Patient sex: M
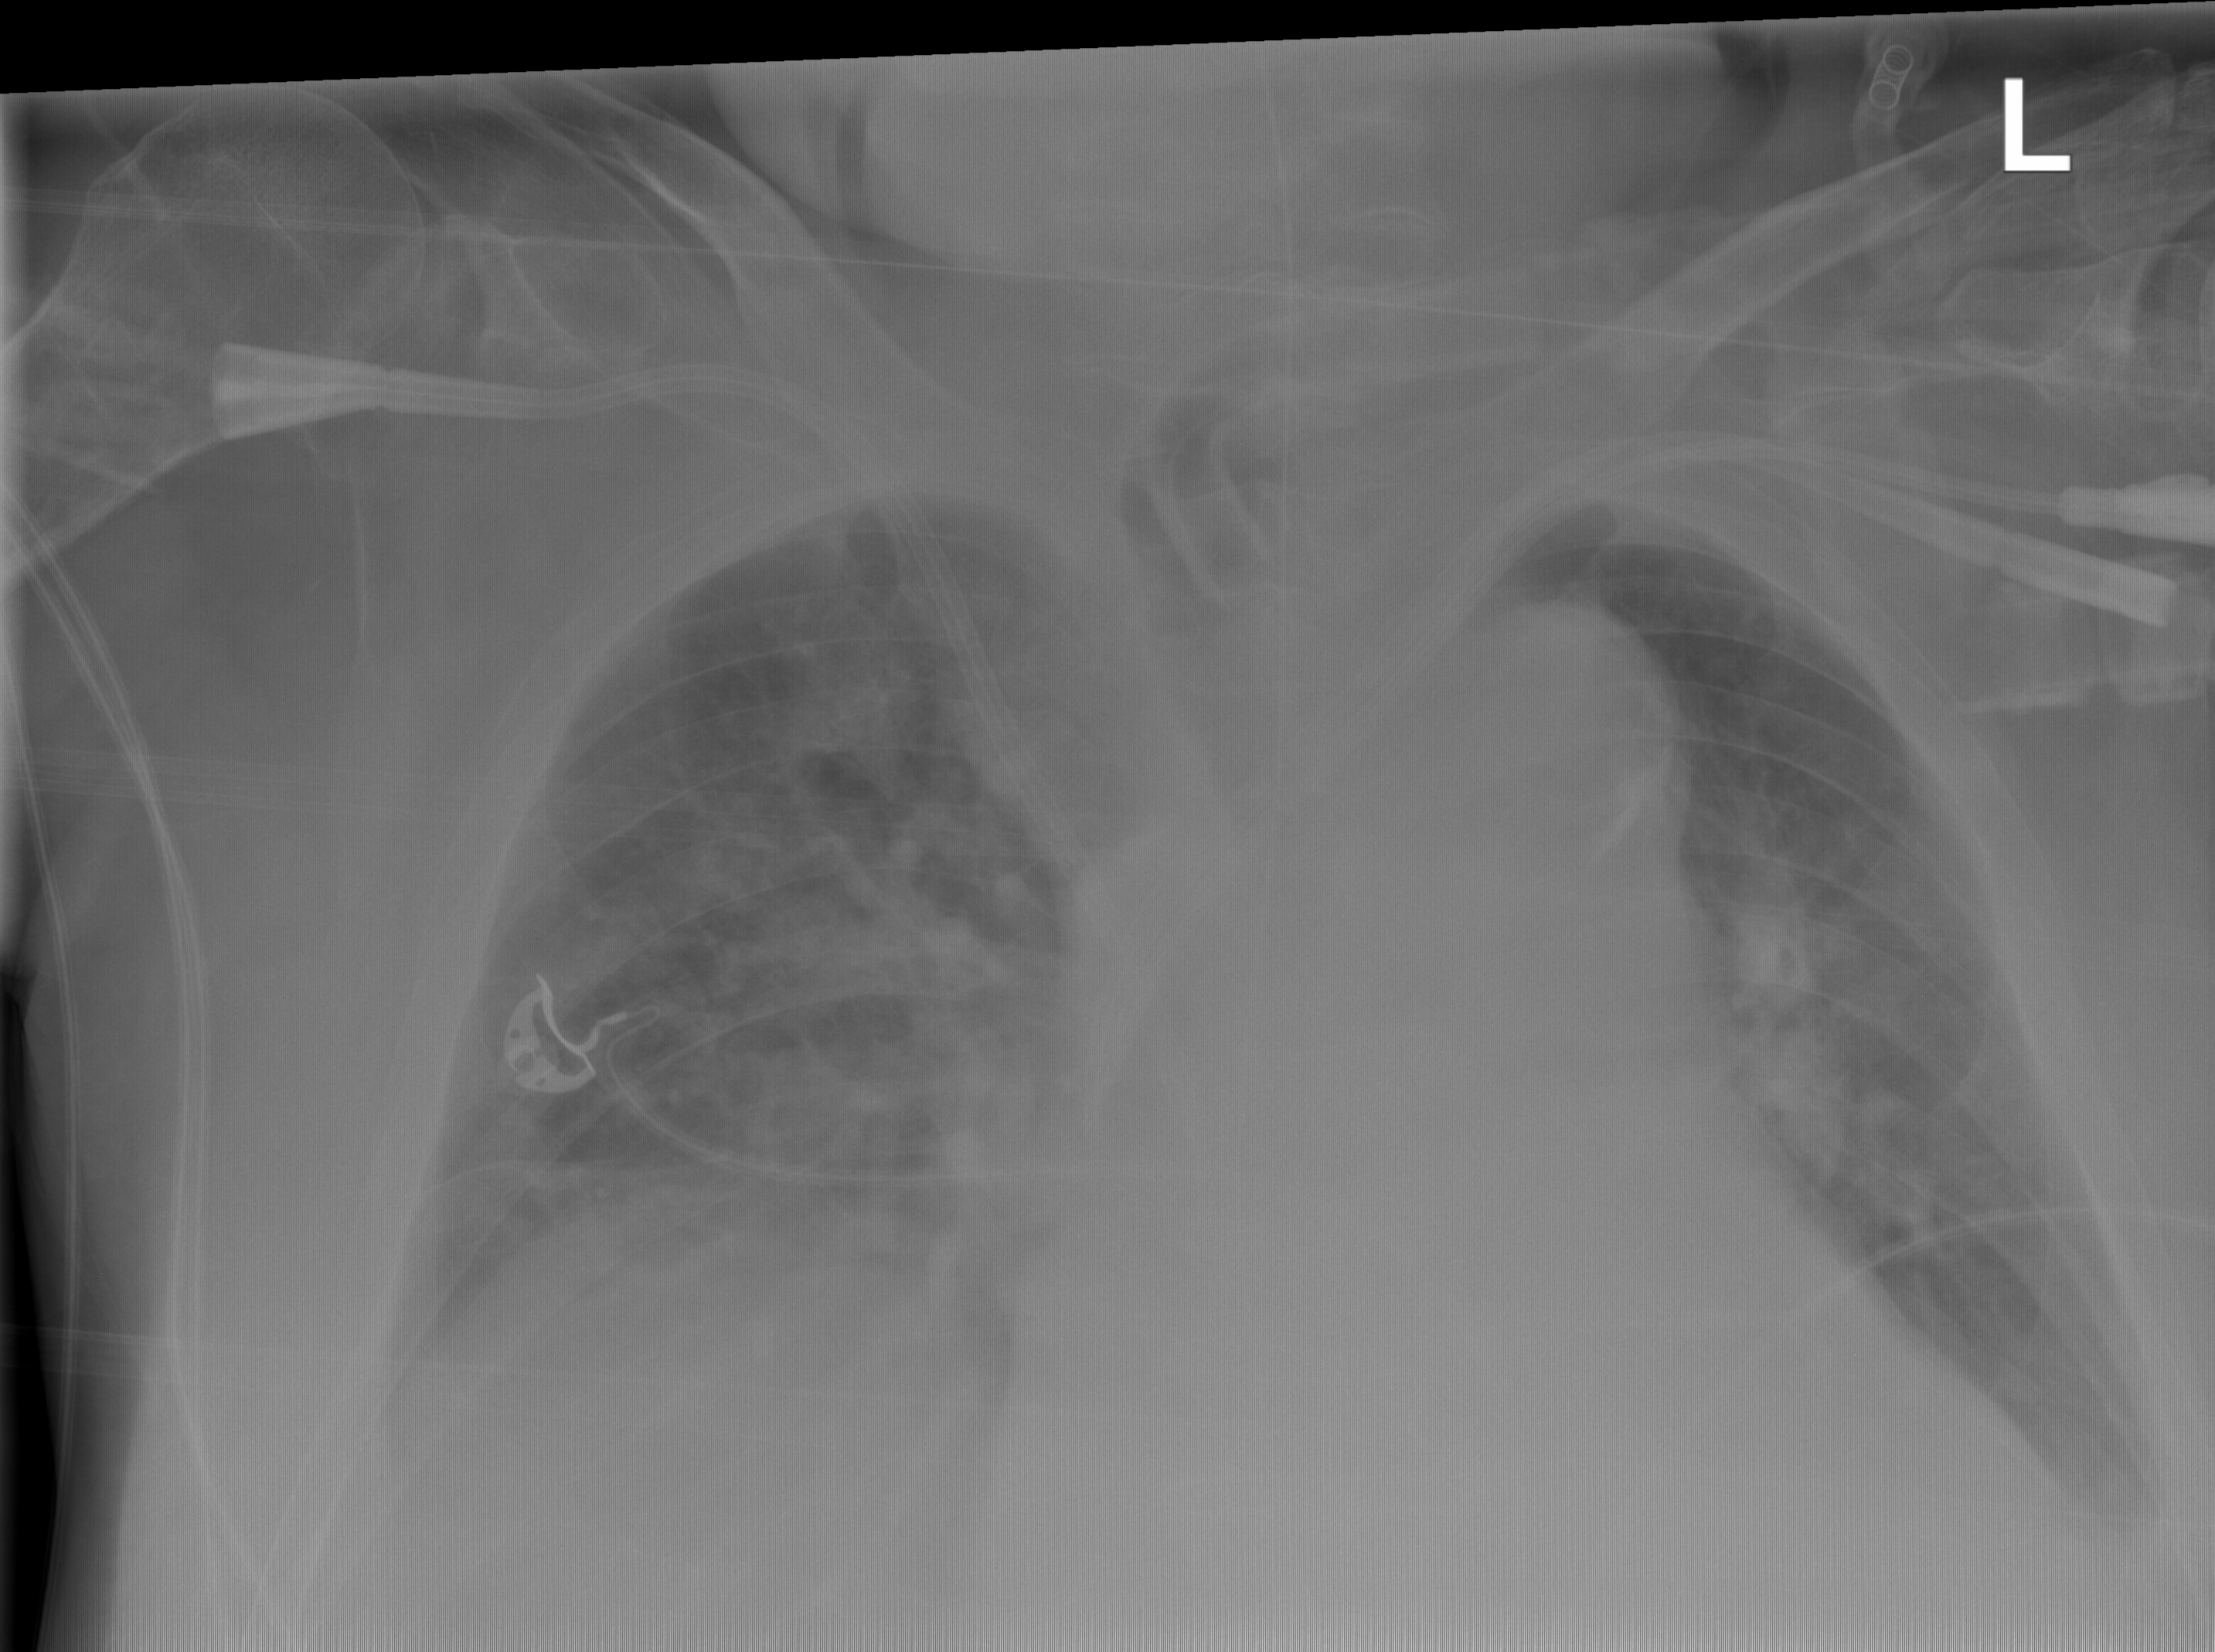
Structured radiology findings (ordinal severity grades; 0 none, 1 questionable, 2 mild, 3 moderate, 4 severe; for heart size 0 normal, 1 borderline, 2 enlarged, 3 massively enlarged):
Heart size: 2
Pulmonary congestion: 2
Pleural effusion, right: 0
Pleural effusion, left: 0
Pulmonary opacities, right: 3
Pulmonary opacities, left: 2
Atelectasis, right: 2
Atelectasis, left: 0